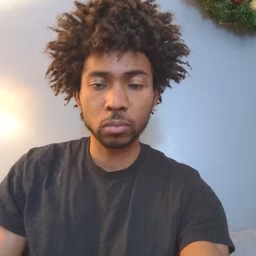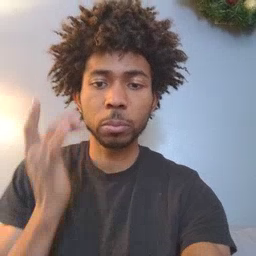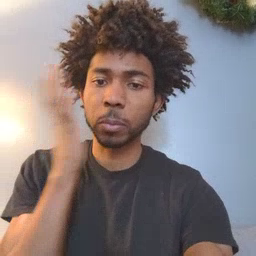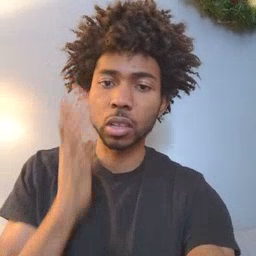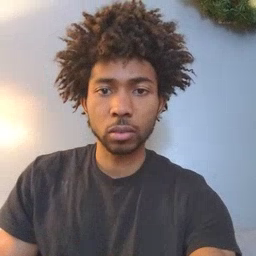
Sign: bee